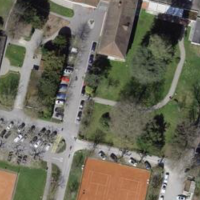
EUNIS habitat code: 55
Species observed at this site:
Geranium sanguineum